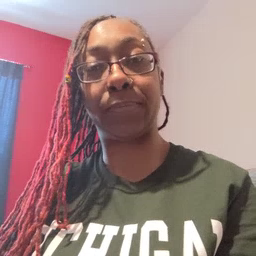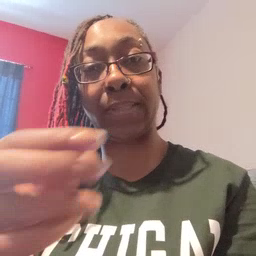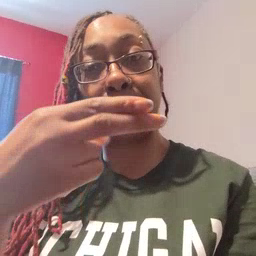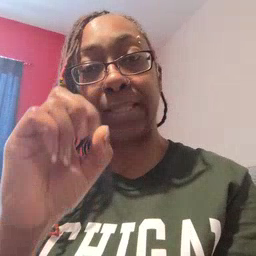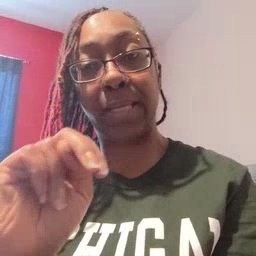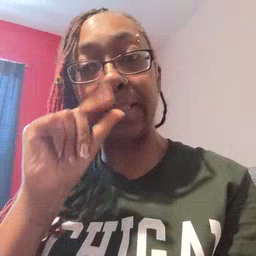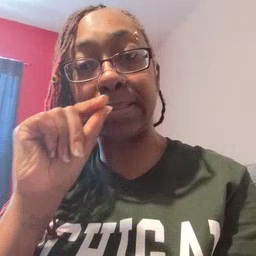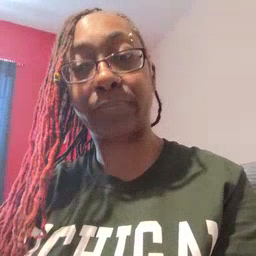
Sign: hen